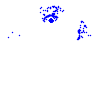
Particle: kaon